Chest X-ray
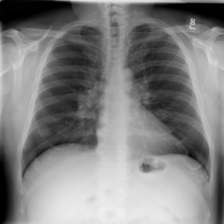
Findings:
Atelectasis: negative
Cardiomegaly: negative
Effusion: negative
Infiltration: negative
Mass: positive
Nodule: negative
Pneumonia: negative
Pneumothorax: negative
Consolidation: negative
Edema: negative
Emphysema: negative
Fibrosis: negative
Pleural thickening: negative
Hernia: negative